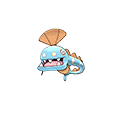
Pok\u00e9mon: huntail